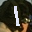
Label: 1